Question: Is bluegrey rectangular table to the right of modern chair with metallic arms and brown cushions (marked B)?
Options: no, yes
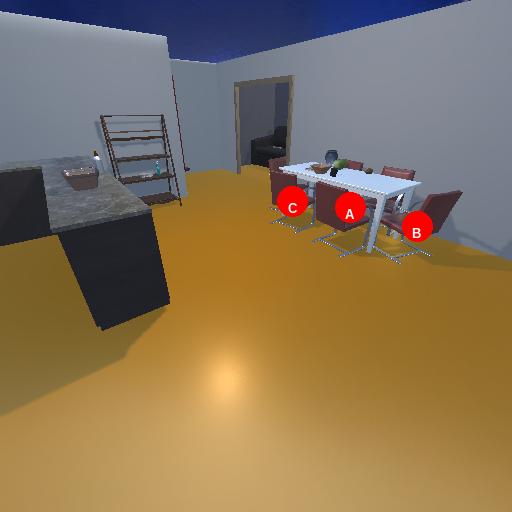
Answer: no